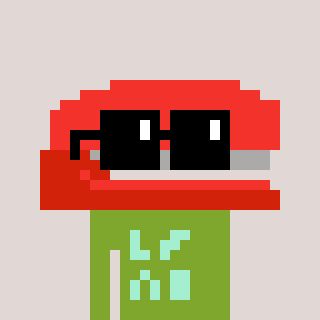
a pixel art character with square black sunglasses, a stapler-shaped head and a slimegreen-colored body on a warm background